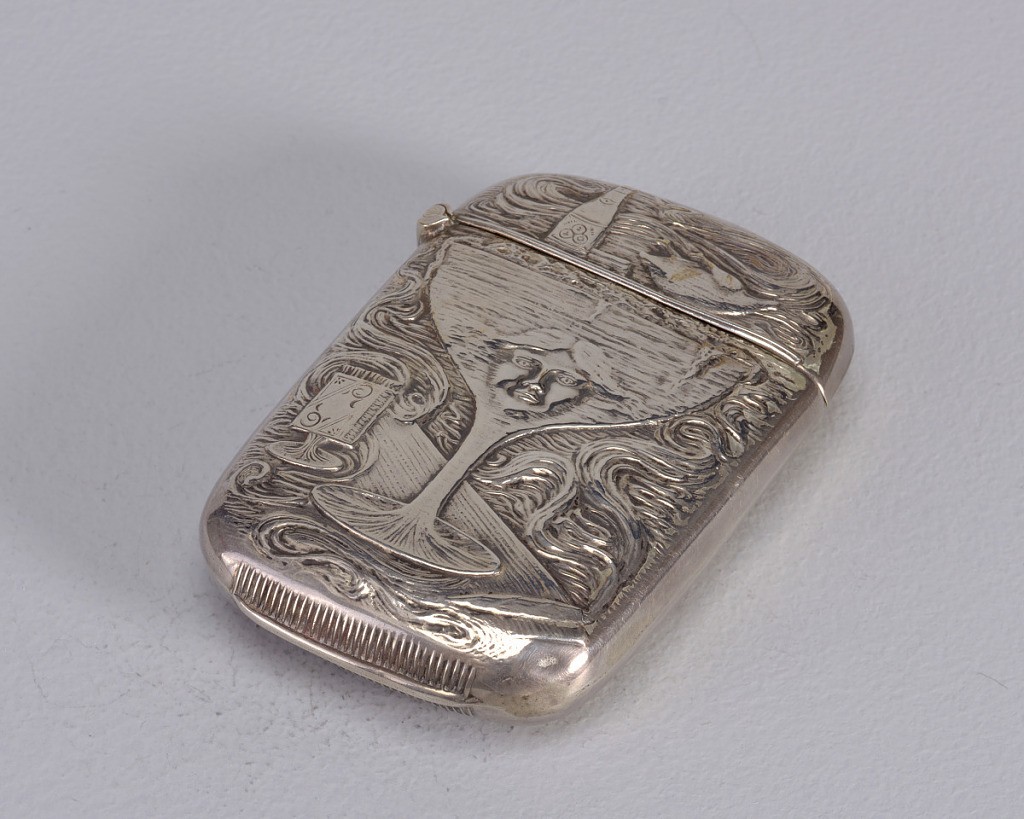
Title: Vices Theme, with Large Goblet
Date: late 19th century
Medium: Silver
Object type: Matchsafe
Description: Oblong, with curved sides, top and bottom, featuring raised decoration of oversized champagne goblet with image of female's face visible inside, goblet sits on table with large, table-top matchsafe, and burning cigar at table's edge, smoke swirls fill background and extend into lid where there is a champagne bottle and cooked poultry. Reverse slightly concave. Lid hinged on side. Striker on bottom.